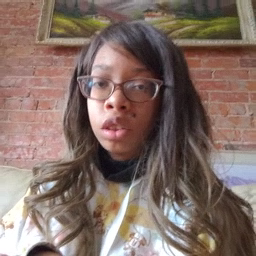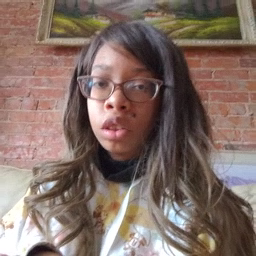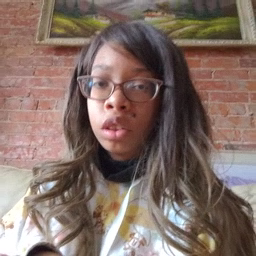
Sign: old